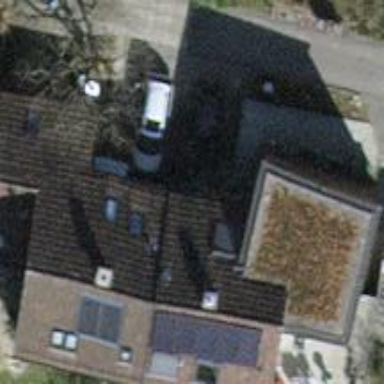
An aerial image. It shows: Building with tile roof.